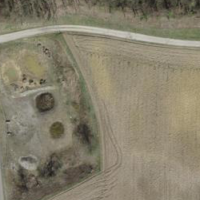
EUNIS habitat code: 25
Species observed at this site:
Silene nutans